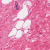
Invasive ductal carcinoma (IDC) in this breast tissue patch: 0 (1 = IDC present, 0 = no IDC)